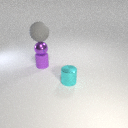
large gray rubber sphere above small purple metal sphere